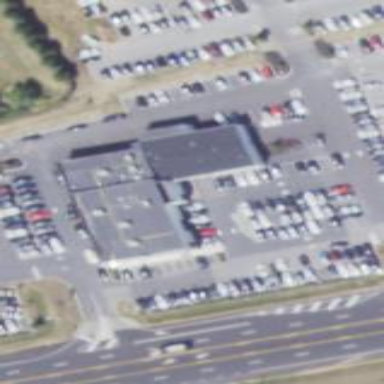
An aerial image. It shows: Car shop building.